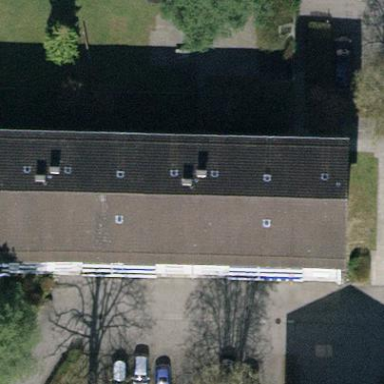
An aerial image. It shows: Gabled roof building with tile roofing. It consists of apartments.